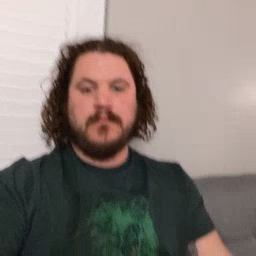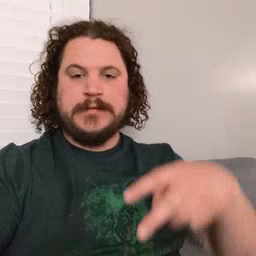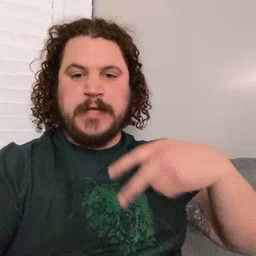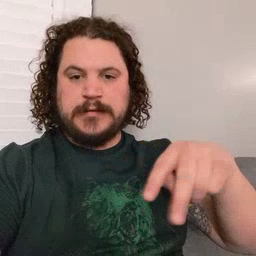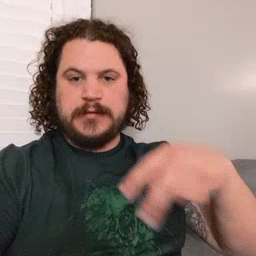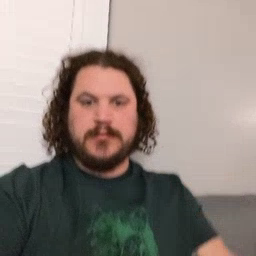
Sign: dance